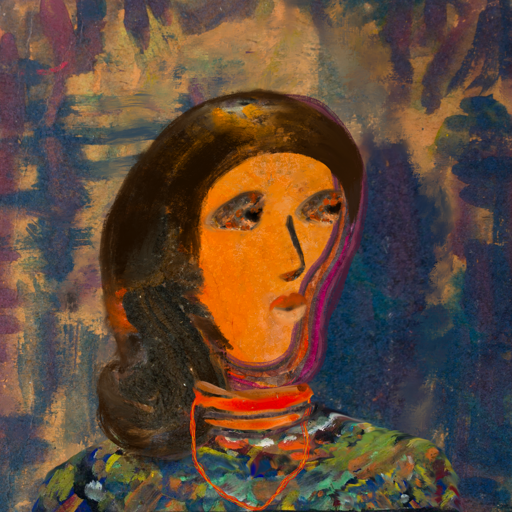
Background: InTheSun, Head And Neck Side: Hypocrite_w_Hair, Face Side: Gypsy_Queen, Bust: An_Impression, Hair Side: Gypsy_Queen, Head Accessory: Blank, Second Necklace: Gypsy_Mother_2, Necklace: Experience, Baby: Blank